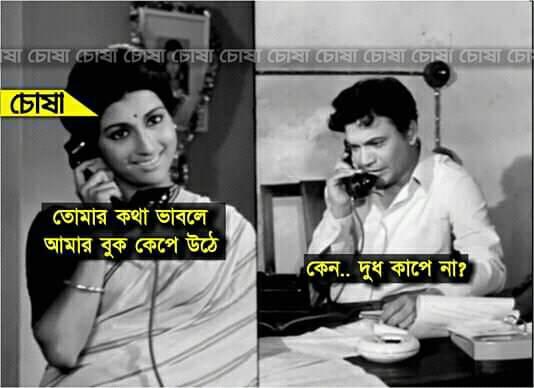
Caption: তোমার কথা ভাবলে আমার বুক কেপে উঠে    কেন...দুধ কাপে না ?
Label: hate